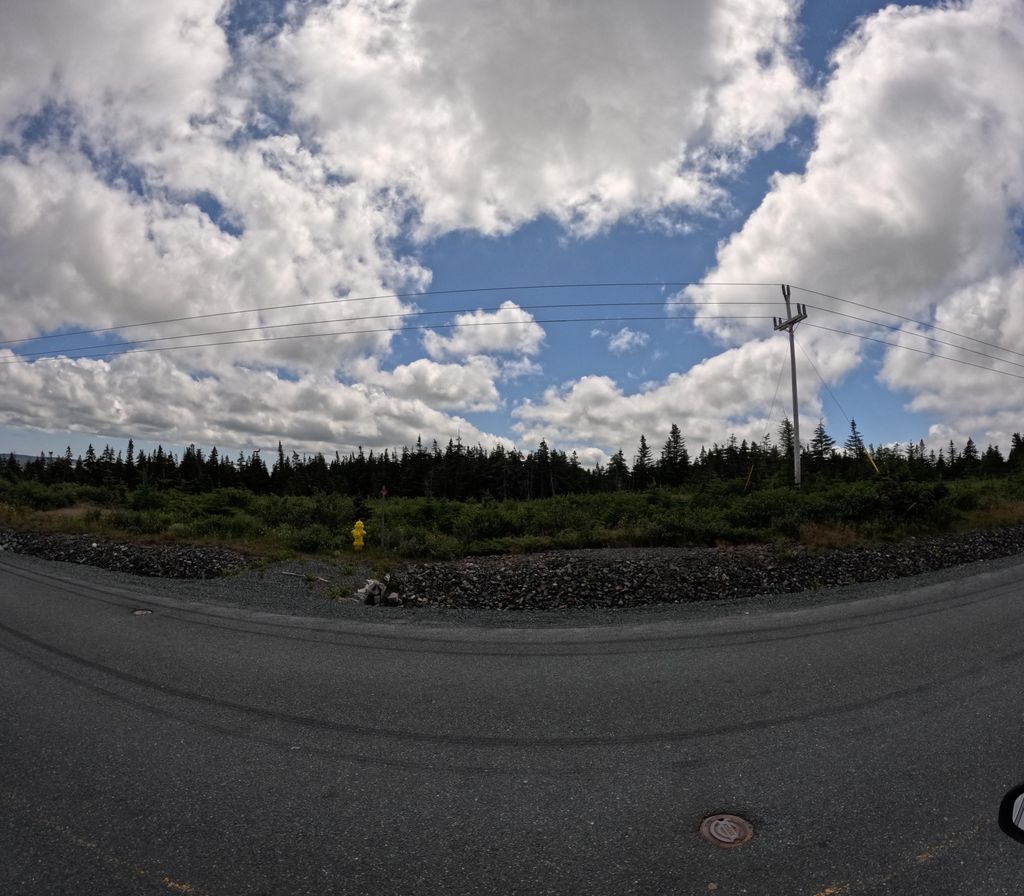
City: st_johns